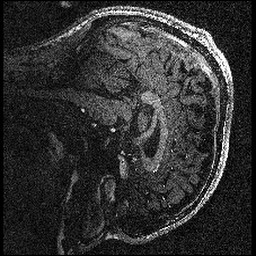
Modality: T1w
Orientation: sagittal
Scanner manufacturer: siemens
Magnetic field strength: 6.98 T
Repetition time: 3.58 s
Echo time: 0.00241 s